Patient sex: F
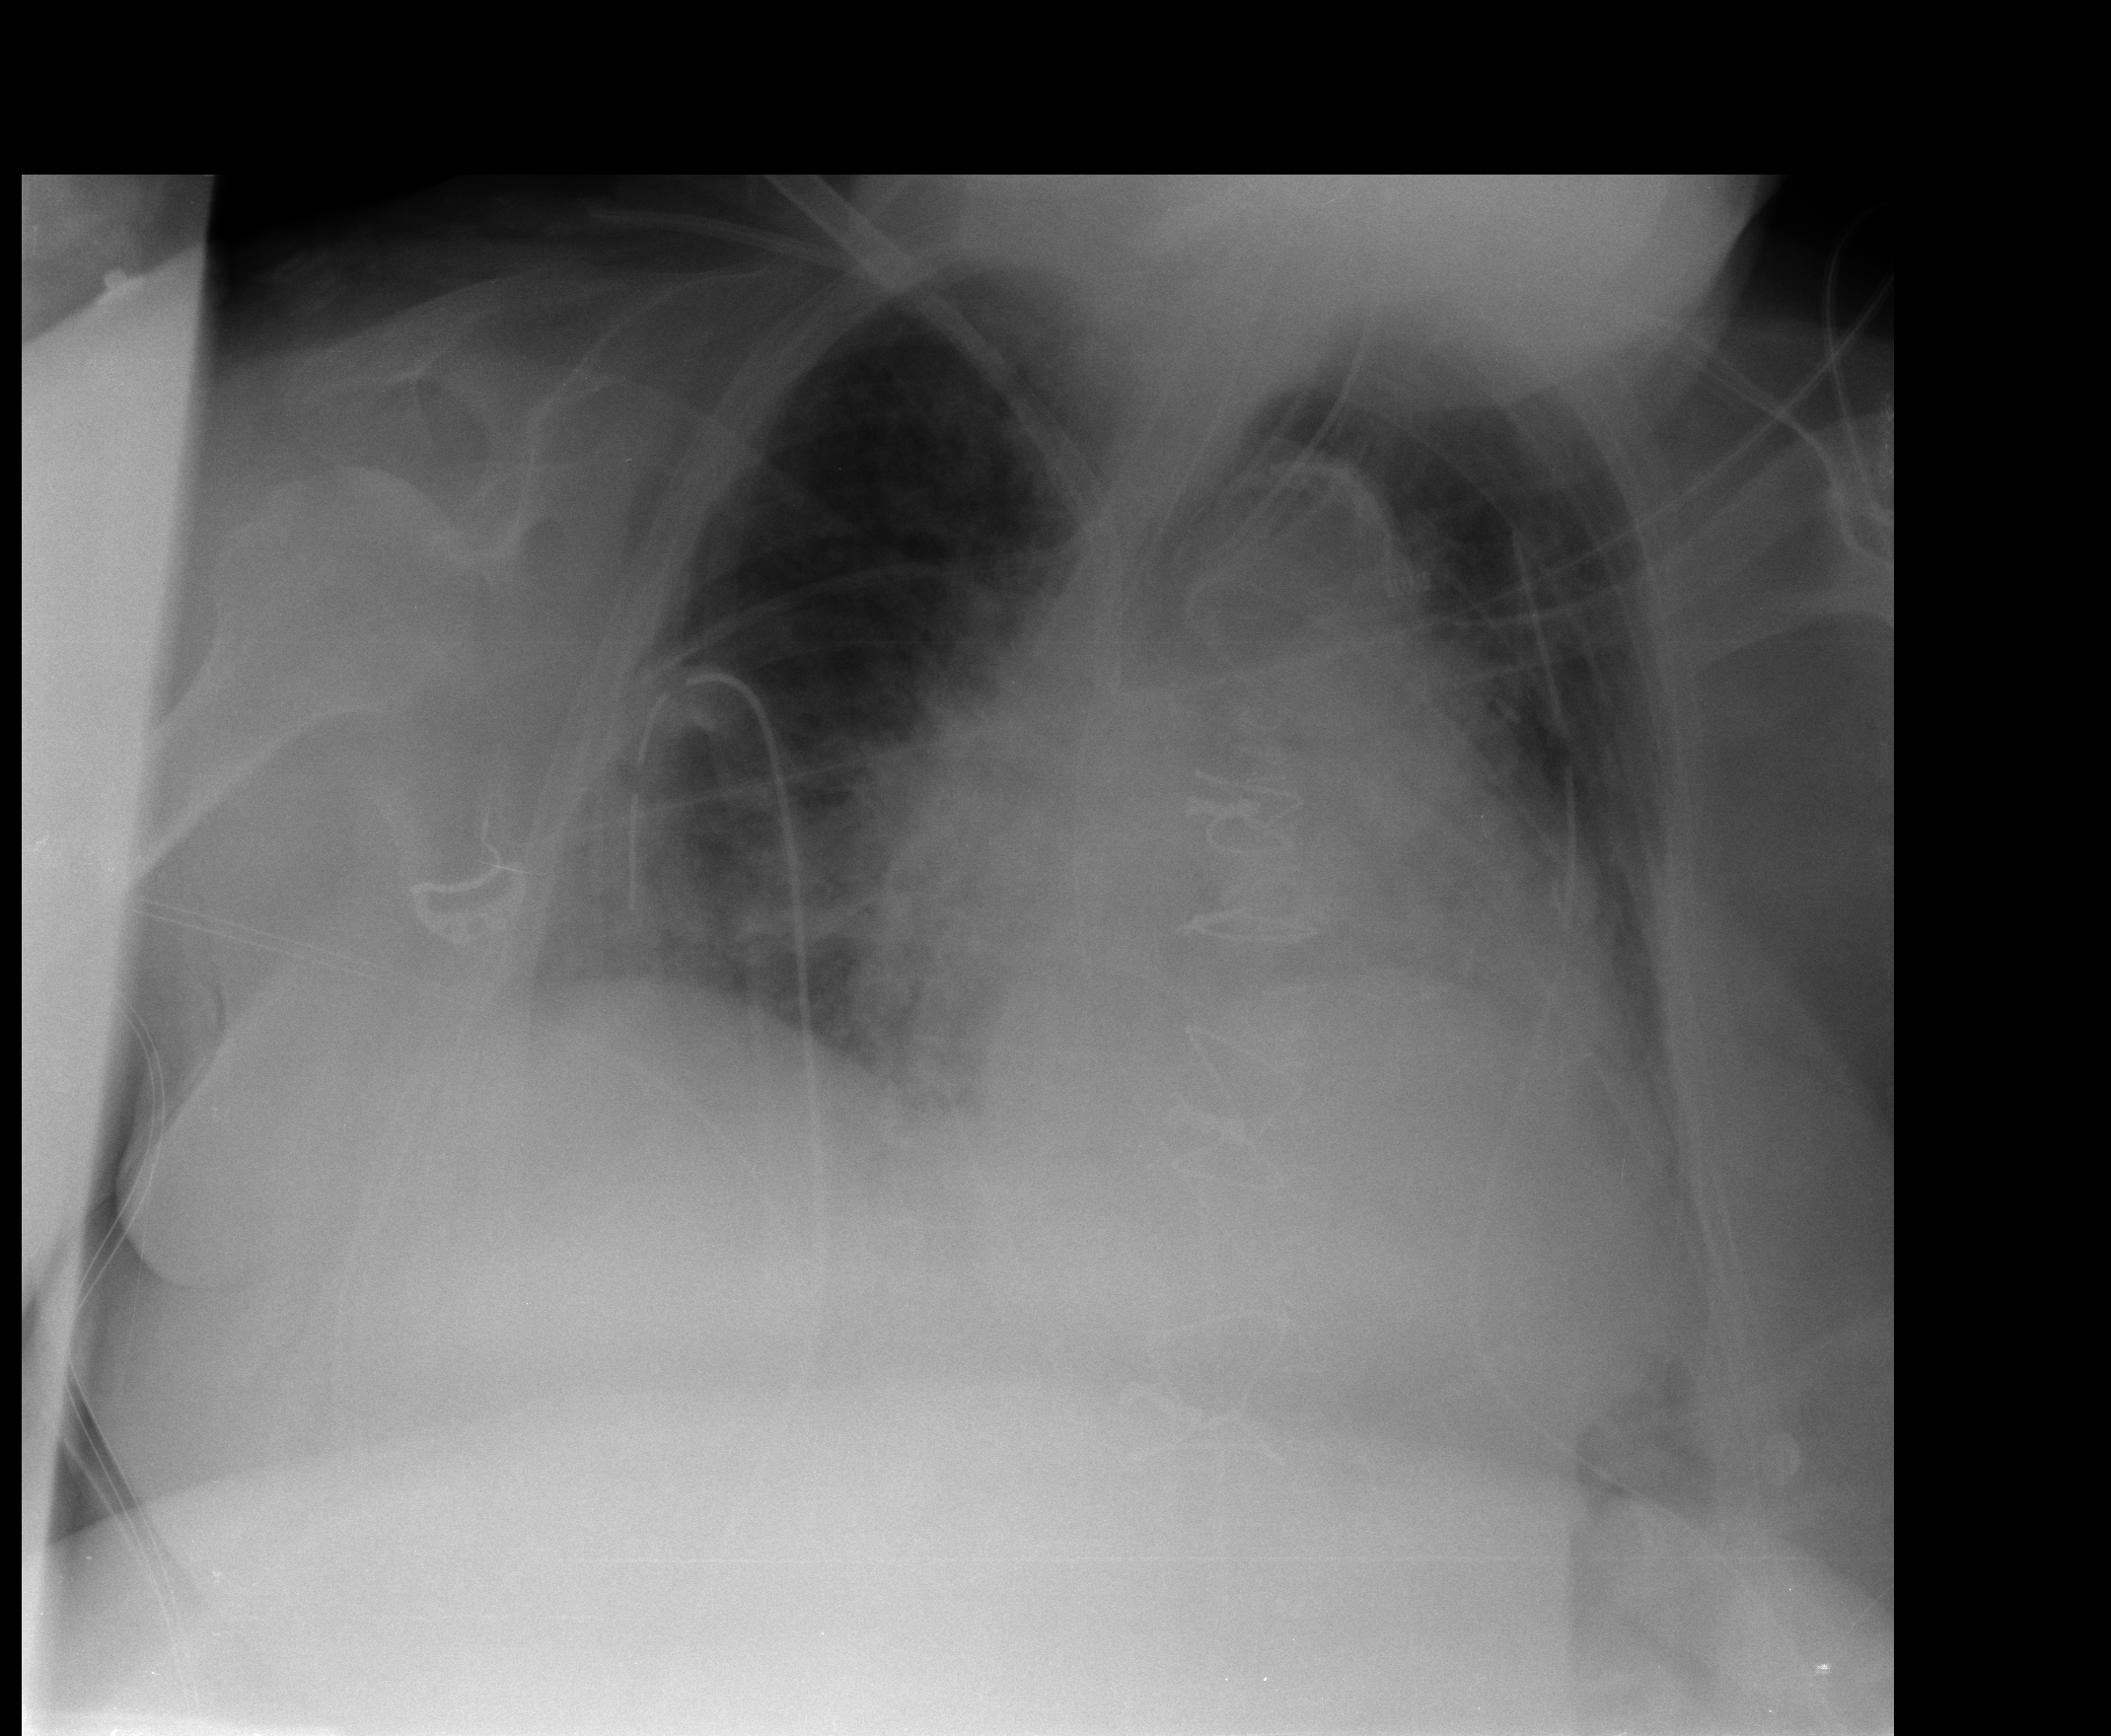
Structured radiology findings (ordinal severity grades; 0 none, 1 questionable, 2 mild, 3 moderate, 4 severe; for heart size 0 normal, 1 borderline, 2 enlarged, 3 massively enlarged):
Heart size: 2
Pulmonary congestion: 3
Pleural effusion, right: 2
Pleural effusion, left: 2
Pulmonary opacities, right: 2
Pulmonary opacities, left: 2
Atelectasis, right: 2
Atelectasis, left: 3